Interaction volume radius: 5 \u00c5
Interaction volume height: 20 \u00c5
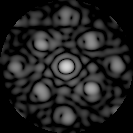
Disorder parameter: 0.3881